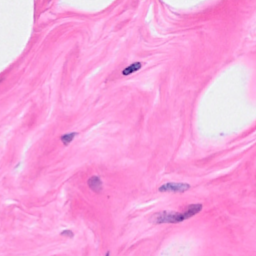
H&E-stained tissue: Breast